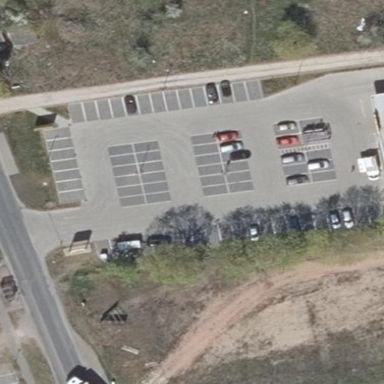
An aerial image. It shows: Paved parking area.